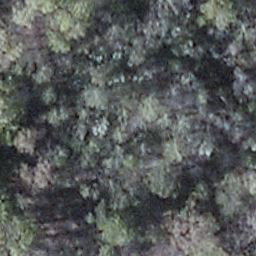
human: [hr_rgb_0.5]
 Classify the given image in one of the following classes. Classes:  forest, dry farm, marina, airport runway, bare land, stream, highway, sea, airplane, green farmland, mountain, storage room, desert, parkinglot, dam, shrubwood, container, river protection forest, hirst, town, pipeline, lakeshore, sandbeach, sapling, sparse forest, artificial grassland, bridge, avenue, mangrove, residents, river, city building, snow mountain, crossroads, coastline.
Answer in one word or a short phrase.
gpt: shrubwood